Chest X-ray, AP view. Patient: 29 years old, sex M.
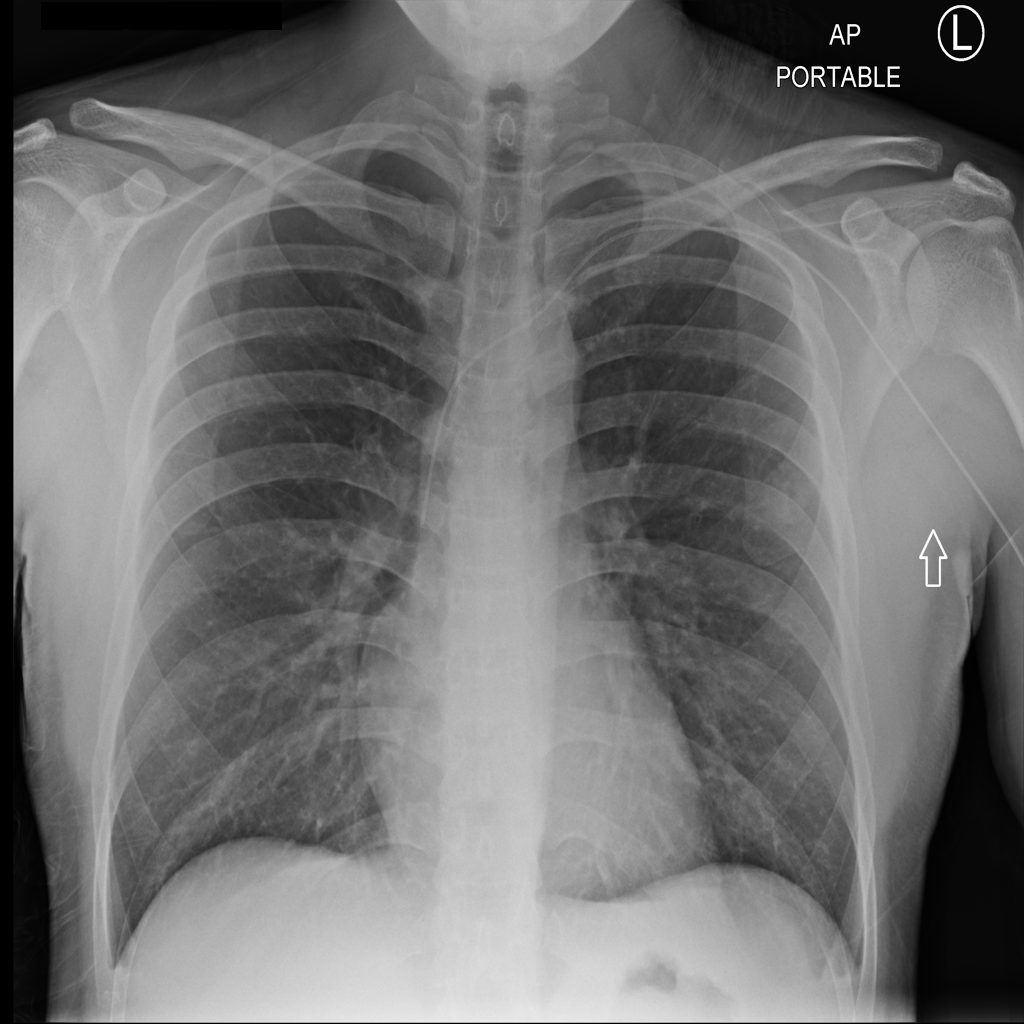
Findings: No Finding